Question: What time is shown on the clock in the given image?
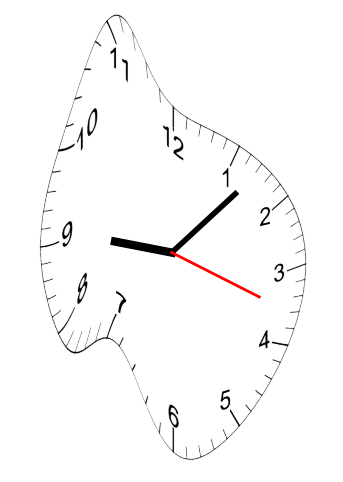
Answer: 09:07:18